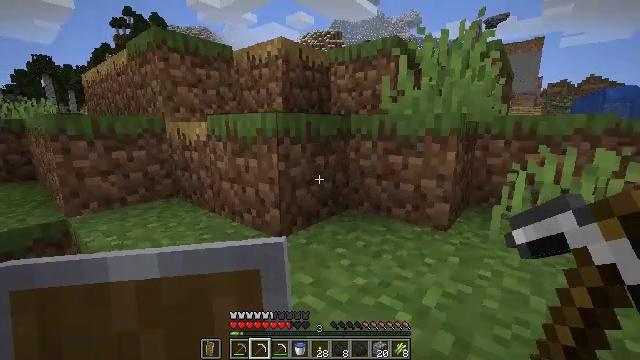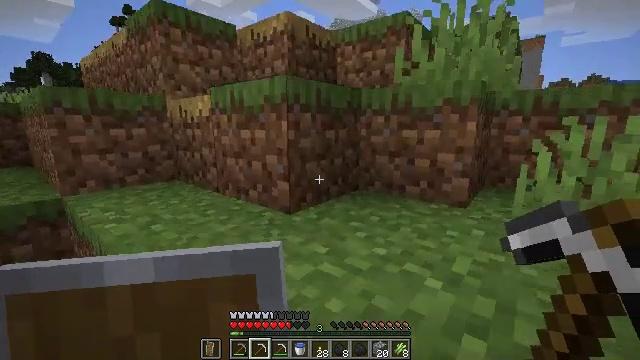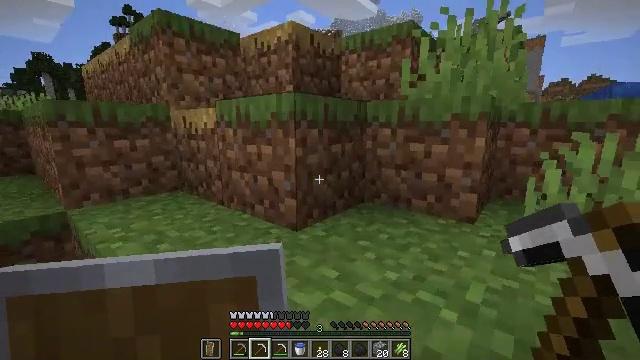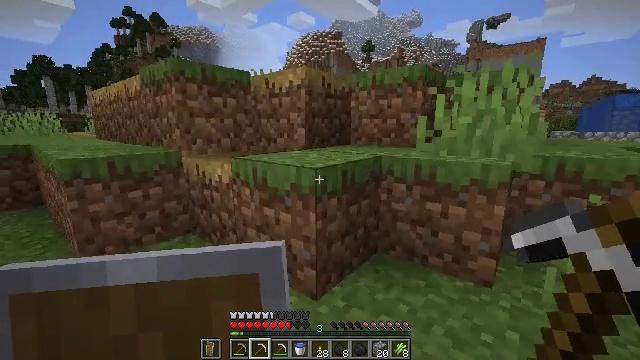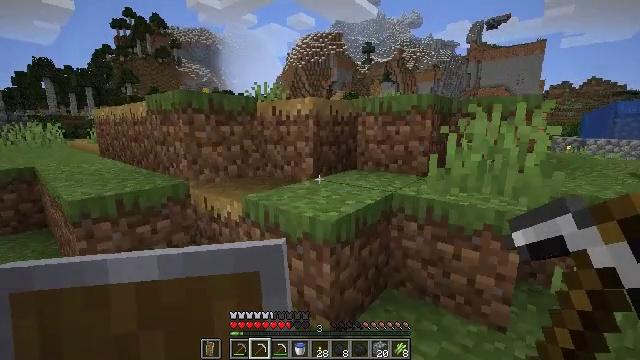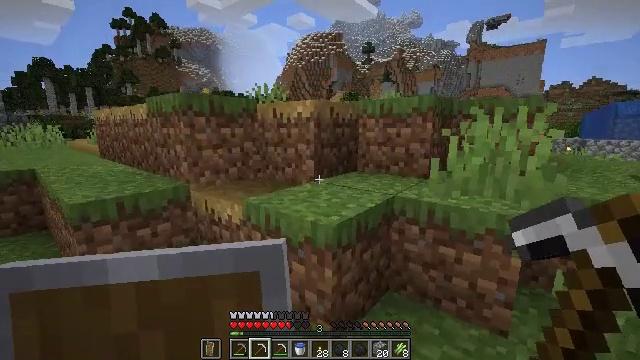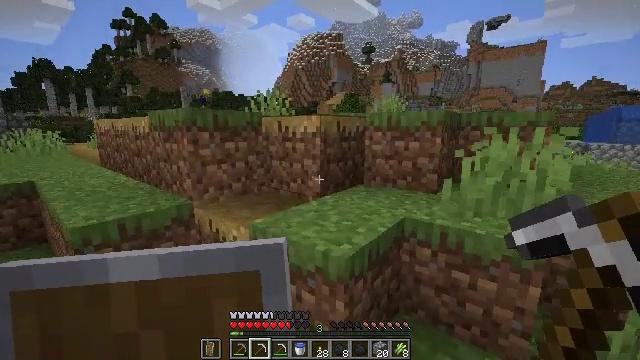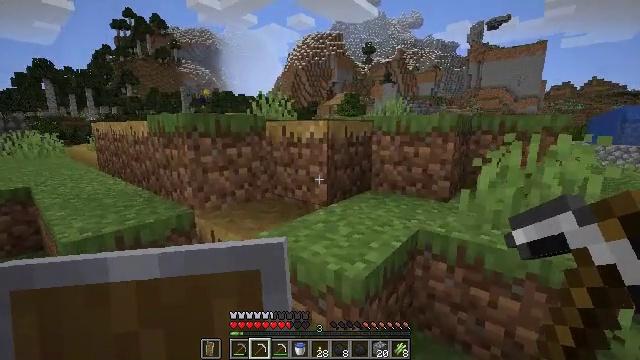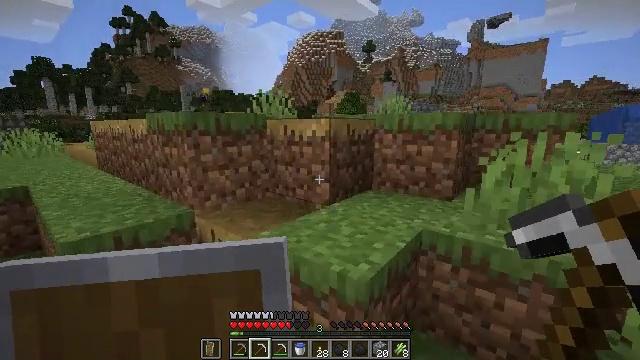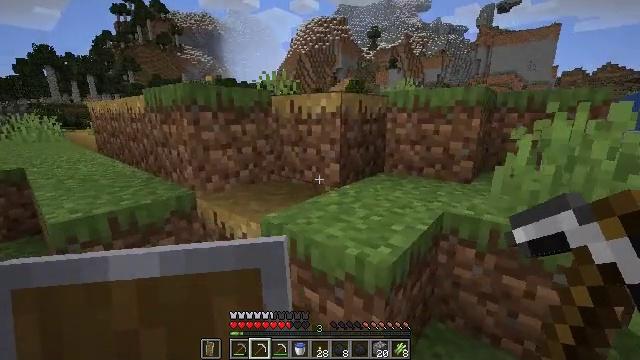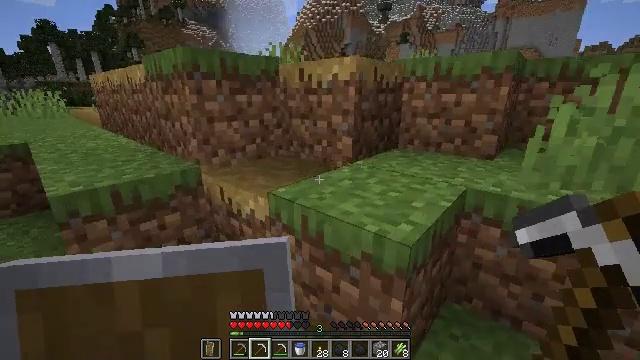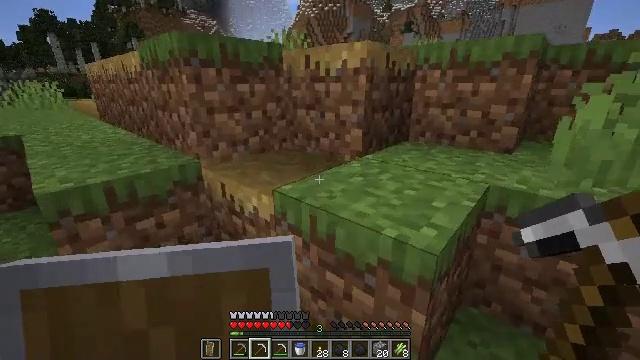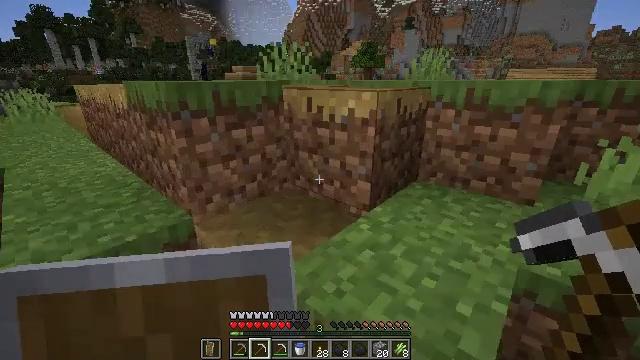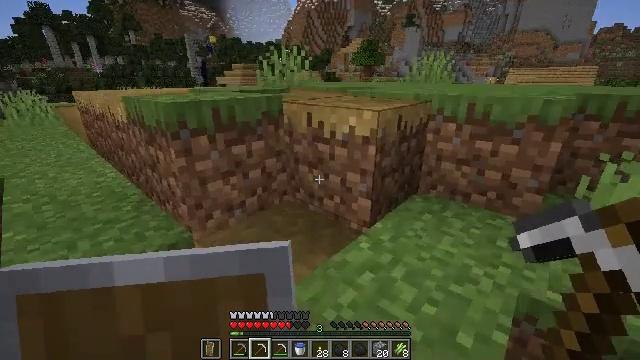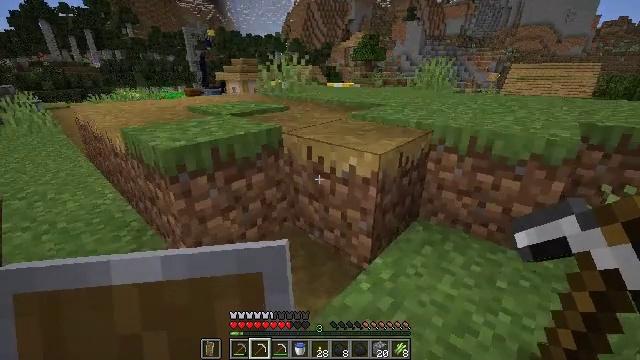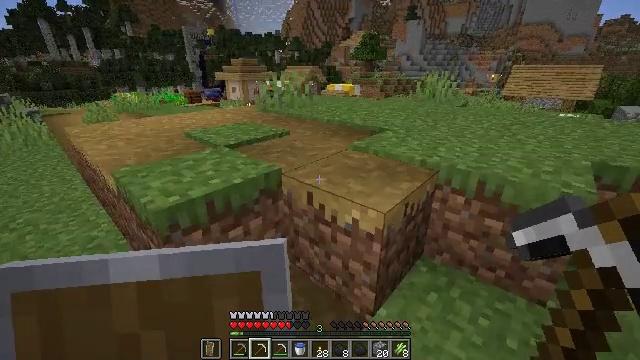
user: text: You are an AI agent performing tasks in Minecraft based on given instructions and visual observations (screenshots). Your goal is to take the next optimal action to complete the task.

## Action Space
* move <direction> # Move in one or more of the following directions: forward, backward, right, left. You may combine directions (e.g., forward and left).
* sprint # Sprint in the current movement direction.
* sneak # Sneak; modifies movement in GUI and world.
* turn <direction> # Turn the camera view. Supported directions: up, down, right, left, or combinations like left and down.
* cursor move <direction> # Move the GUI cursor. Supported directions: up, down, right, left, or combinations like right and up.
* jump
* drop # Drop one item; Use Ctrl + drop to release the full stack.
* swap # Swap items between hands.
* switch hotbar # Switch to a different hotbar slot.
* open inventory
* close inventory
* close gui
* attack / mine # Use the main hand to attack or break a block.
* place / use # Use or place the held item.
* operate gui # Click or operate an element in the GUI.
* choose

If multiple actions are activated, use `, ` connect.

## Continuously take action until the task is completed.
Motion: motion action
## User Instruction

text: Retrieve the stripped oak log.
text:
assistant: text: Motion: move forward, jump
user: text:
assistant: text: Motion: move forward, jump
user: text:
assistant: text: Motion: move forward, jump
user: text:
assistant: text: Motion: move forward, jump
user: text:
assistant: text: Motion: move forward, jump
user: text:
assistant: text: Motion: move forward, jump
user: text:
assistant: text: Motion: move forward, jump
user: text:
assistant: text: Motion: move forward, jump
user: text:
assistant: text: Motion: move forward, turn down, jump
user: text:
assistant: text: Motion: move forward, turn left and down, jump
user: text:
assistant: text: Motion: move forward, turn down, jump
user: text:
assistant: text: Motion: move forward, jump
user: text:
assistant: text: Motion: move forward, jump
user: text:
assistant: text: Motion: move forward, turn down, jump
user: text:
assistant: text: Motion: move forward, jump
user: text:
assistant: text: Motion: move forward, jump
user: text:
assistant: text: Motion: move forward, jump
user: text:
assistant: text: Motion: move forward, jump
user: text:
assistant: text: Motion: move forward, jump
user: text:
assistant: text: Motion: move forward, jump
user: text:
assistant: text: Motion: move forward, turn right and down, jump
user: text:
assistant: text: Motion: move forward, turn right and down, jump
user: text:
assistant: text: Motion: move forward, turn right and down, jump
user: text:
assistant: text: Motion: move forward, turn right and down, jump
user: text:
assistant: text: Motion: move forward, turn right and down, jump
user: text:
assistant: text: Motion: move forward, turn right, jump
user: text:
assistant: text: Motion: move forward, jump
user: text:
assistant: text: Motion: move forward, turn right, jump
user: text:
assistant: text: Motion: move forward, turn right, jump
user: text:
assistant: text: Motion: move forward, turn right and up, jump